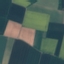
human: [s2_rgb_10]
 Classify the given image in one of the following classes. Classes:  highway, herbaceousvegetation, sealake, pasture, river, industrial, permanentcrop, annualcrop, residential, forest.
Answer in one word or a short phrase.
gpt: AnnualCrop